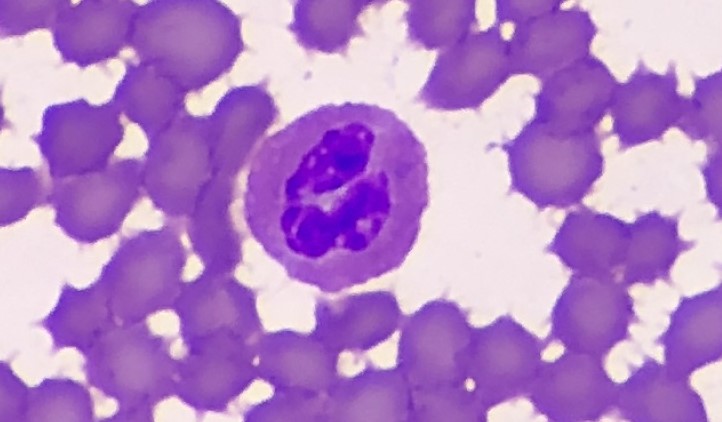
White blood cell type: Eosinophil